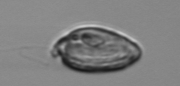
Label: Katodinium_or_Torodinium